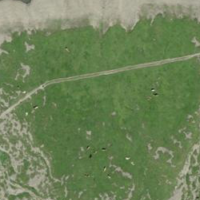
EUNIS habitat code: 23
Species observed at this site:
Oenanthe oenanthe
Arnica montana
Hedysarum hedysaroides